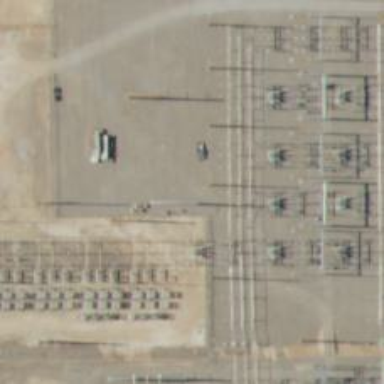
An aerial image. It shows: Switch used for power control.